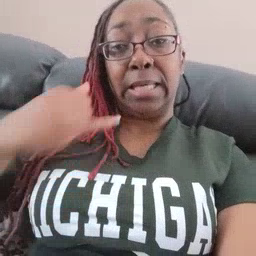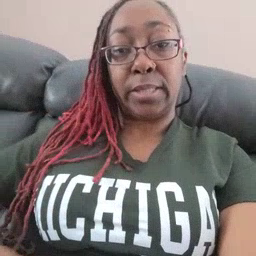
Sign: jacket